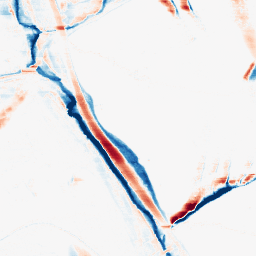
Category: morphological
Decomposition family: morphological_rect
Decomposition parameters: operation: average
width: 20
height: 3
Upsampling method: sinc_hamming
Upsampling parameters: scale: 2
kernel_size: 16
Upsampling scale: 2